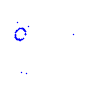
Particle: kaon